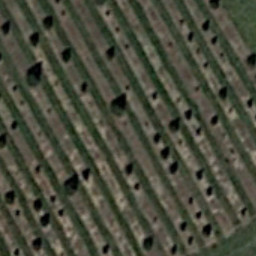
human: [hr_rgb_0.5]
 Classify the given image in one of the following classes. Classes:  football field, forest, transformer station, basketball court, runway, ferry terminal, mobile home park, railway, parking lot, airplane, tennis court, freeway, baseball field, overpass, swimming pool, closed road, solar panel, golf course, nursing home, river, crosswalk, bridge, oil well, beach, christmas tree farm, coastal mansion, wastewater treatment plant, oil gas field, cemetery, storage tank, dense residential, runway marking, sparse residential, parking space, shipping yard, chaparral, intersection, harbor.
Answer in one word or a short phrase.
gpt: christmas tree farm